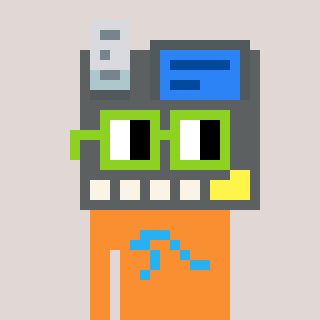
a pixel art character with square light green glasses, a cash register-shaped head and a orange-colored body on a warm background